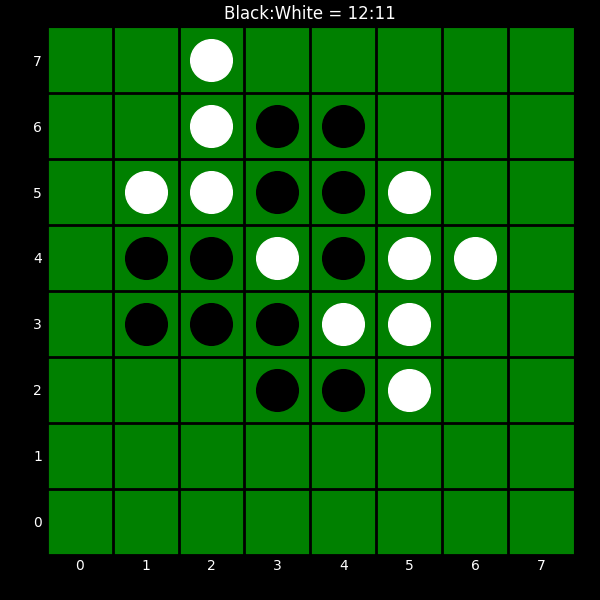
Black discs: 12
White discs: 11